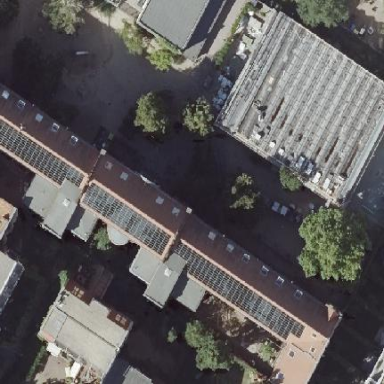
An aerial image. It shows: School used for education purposes.